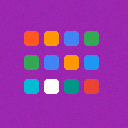
Screen state: on